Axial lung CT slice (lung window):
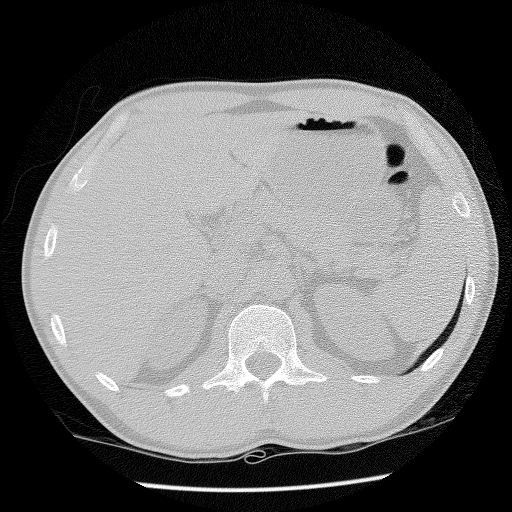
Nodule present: no